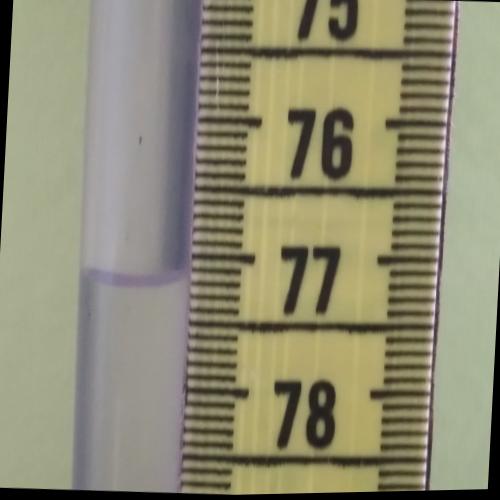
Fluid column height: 77.2 cm